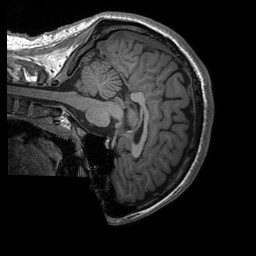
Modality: T1w
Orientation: sagittal
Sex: male
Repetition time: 1.95 s
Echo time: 0.026 s